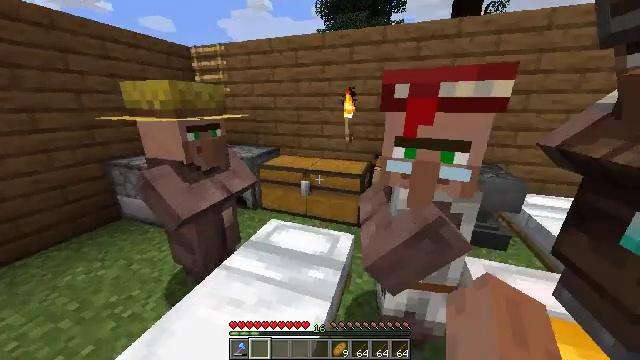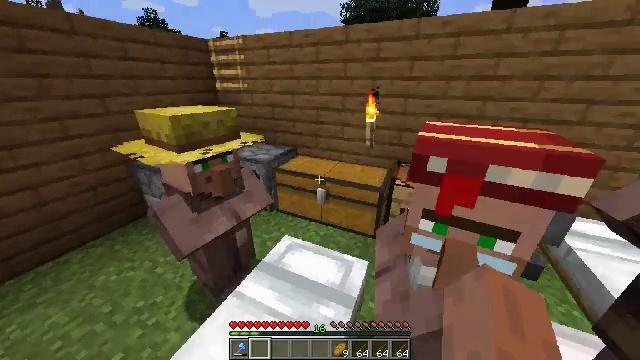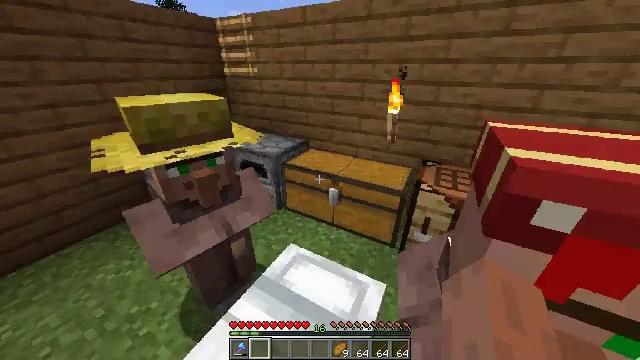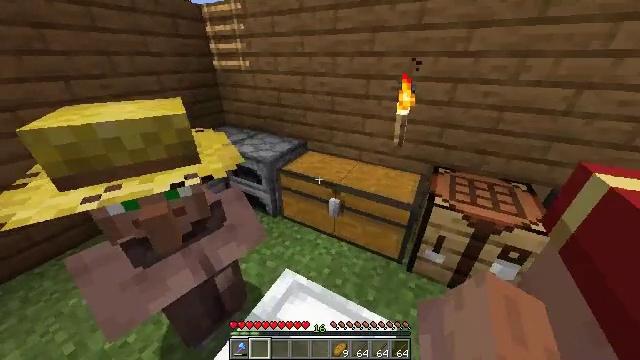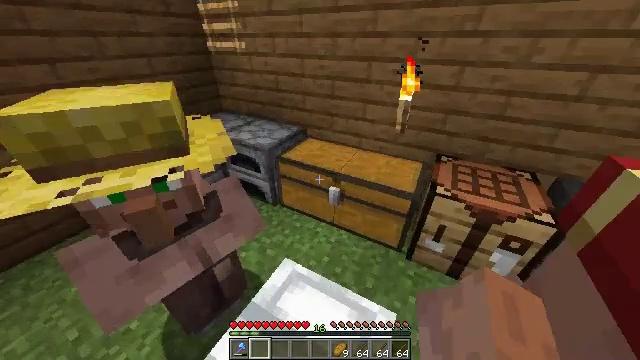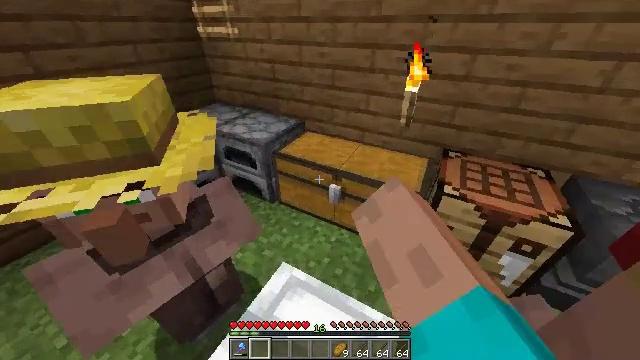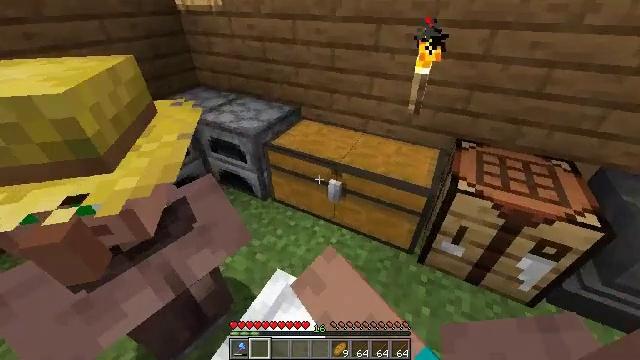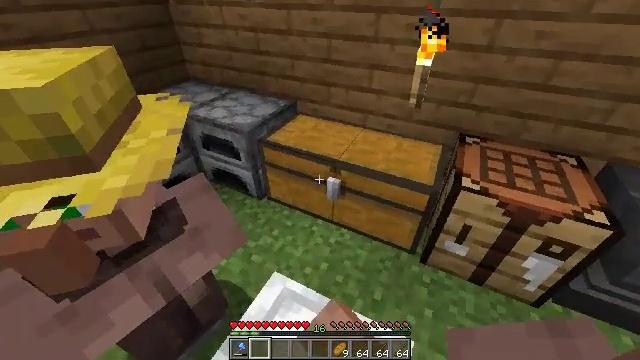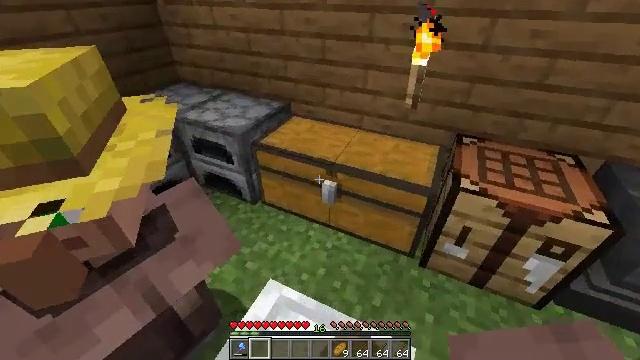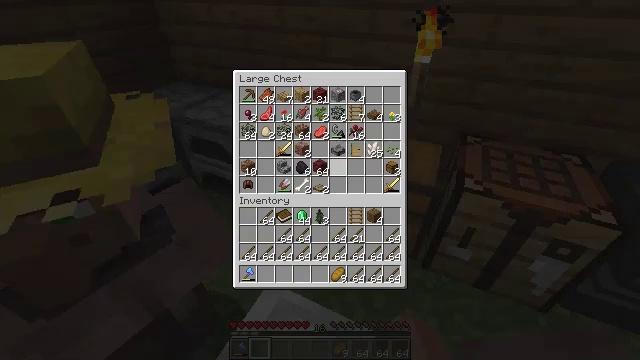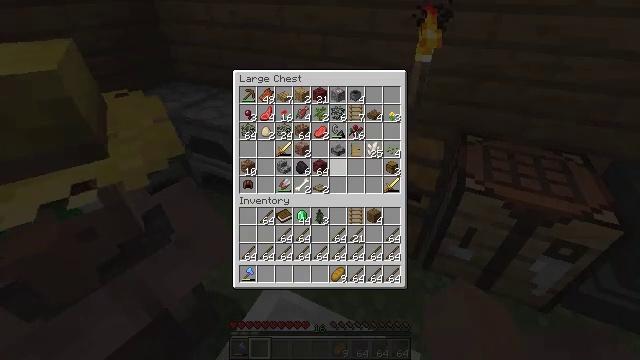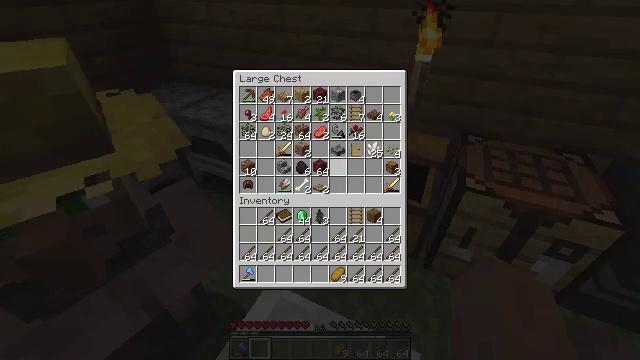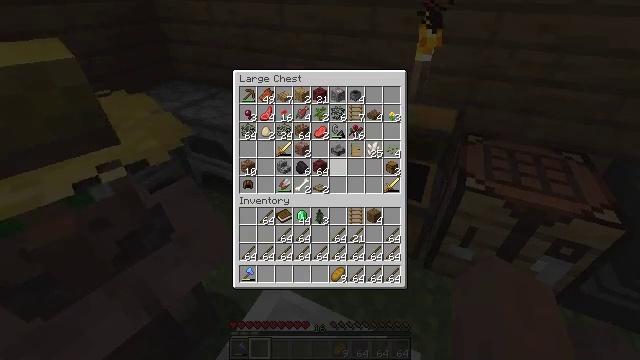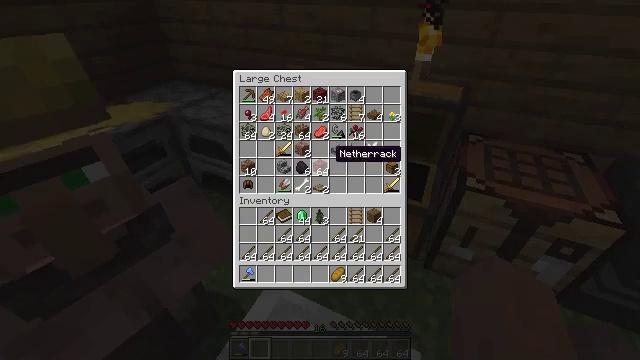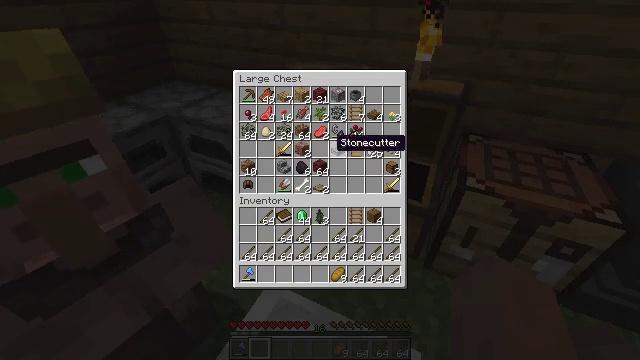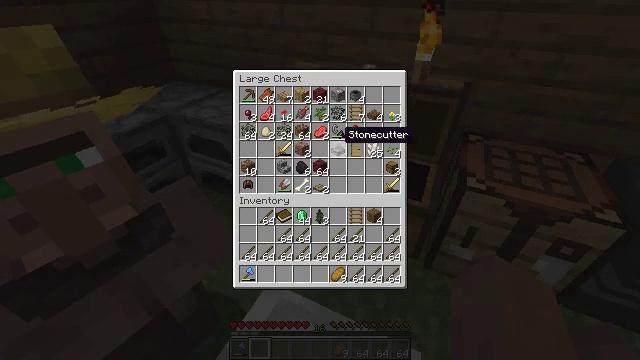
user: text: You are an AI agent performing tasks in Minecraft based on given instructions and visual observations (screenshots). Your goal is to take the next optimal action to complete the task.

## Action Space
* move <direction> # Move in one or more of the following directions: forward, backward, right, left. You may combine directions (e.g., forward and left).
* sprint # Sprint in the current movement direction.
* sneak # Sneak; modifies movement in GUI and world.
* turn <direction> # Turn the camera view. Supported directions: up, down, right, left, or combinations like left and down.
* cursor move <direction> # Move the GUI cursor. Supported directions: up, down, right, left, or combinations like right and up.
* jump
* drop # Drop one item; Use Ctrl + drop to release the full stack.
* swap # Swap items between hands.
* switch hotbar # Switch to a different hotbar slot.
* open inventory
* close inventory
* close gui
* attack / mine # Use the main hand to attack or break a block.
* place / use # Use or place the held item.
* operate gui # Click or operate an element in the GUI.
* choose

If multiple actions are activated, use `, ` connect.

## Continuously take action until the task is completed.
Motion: motion action
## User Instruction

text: Collect netherrack in the Nether.
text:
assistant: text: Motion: move forward, sprint, turn left and down
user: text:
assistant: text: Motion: move forward, sprint, turn left and down
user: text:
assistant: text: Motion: move forward, sprint, turn down
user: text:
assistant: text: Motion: turn down, use / place
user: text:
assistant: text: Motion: turn down, use / place
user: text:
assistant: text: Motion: turn down, use / place
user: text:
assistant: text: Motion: no_op
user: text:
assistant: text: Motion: turn right
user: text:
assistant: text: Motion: cursor move right, open gui
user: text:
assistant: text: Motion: cursor move left
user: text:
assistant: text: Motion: no_op
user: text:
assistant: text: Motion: no_op
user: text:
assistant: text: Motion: cursor move up
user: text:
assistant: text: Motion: cursor move up
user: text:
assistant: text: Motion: cursor move right and up
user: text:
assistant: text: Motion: cursor move right and up
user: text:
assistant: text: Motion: sneak
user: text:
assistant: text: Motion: sneak
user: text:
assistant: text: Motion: sneak, cursor move down
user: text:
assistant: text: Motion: sneak, cursor move left and down
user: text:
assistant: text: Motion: sneak, cursor move left
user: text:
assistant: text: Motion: sneak, cursor move left and up
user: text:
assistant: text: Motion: sneak, cursor move left and up
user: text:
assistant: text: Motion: sneak, cursor move left and up
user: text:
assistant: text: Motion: sneak, cursor move up
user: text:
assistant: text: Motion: sneak, cursor move up
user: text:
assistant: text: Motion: sneak, cursor move up
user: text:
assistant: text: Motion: sneak
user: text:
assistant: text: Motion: sneak
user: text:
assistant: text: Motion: sneak, cursor move down